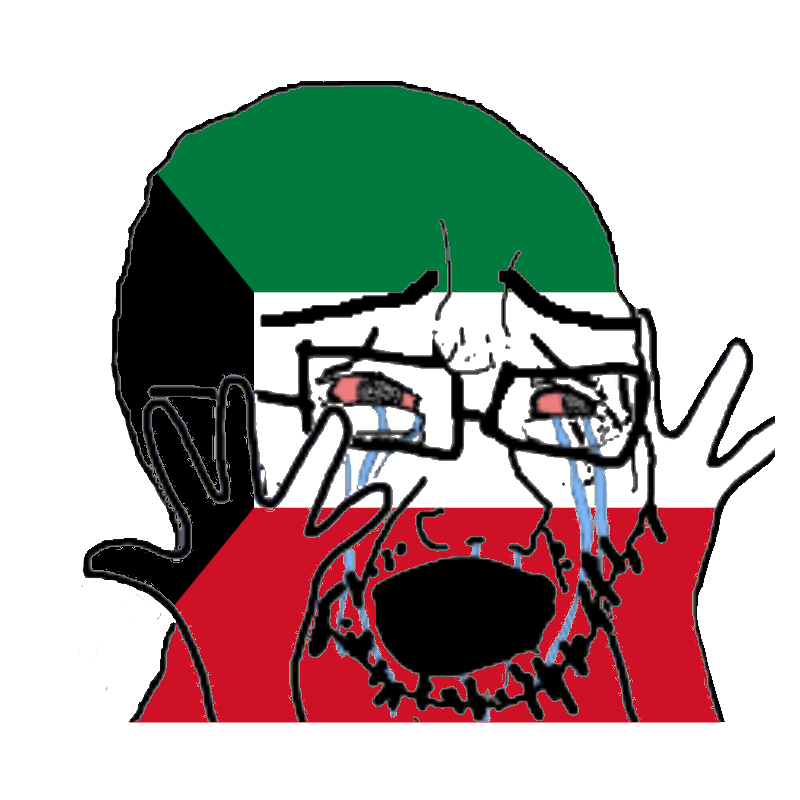
Label: 5_Soyjak